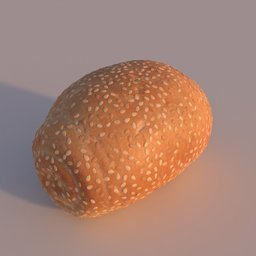
Label: nature